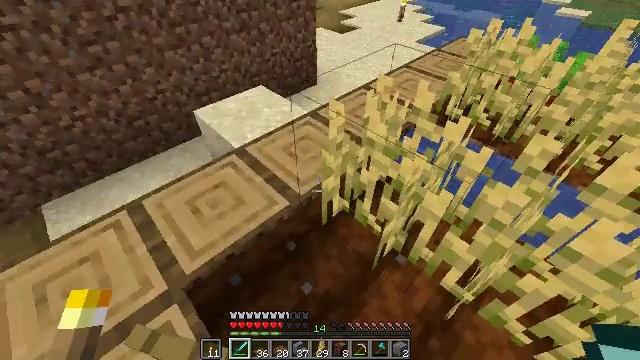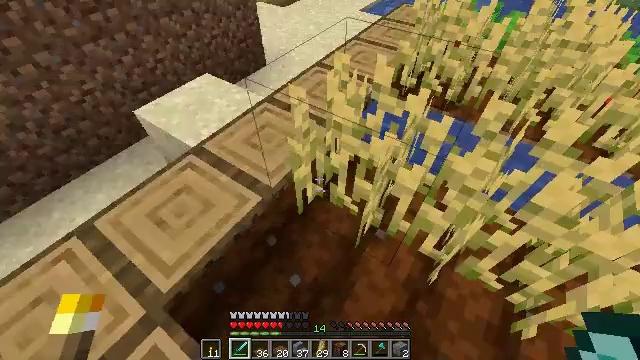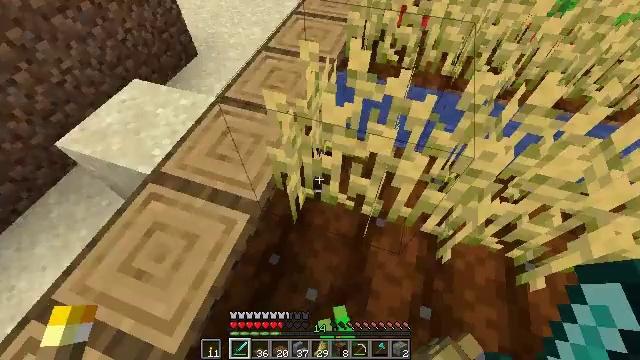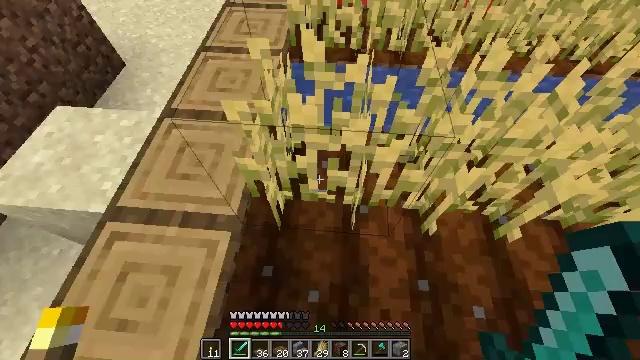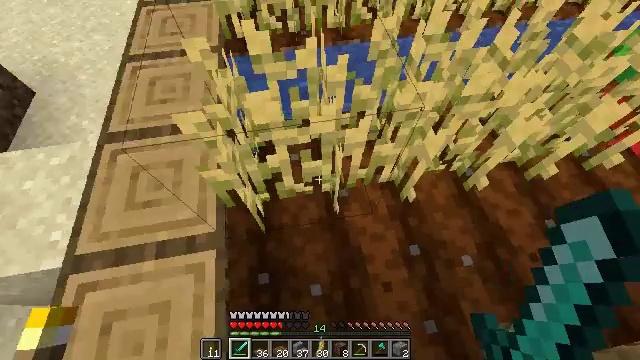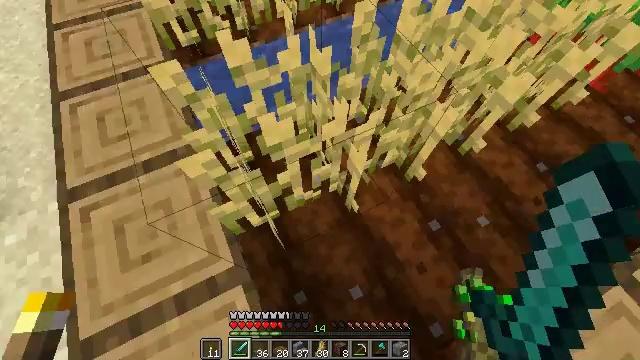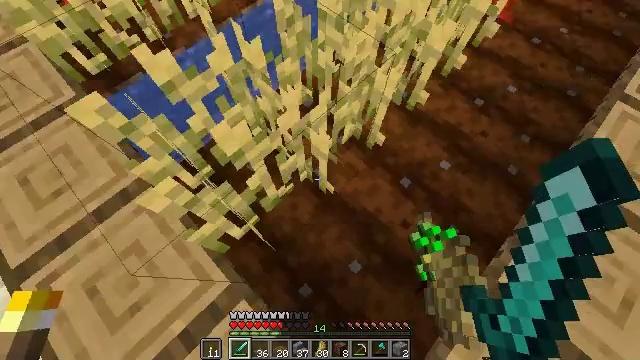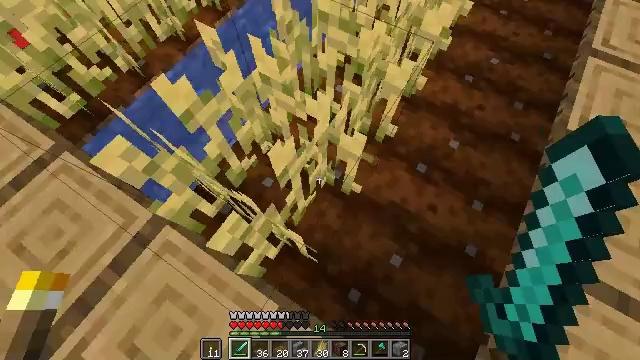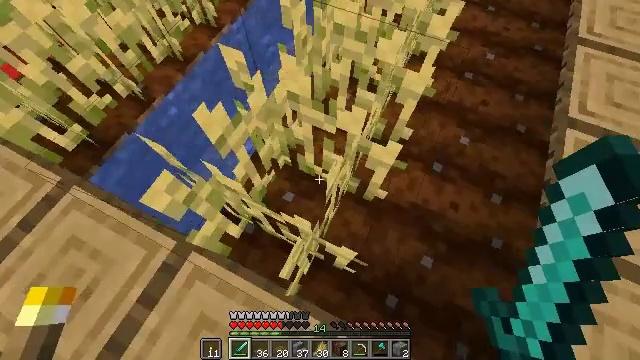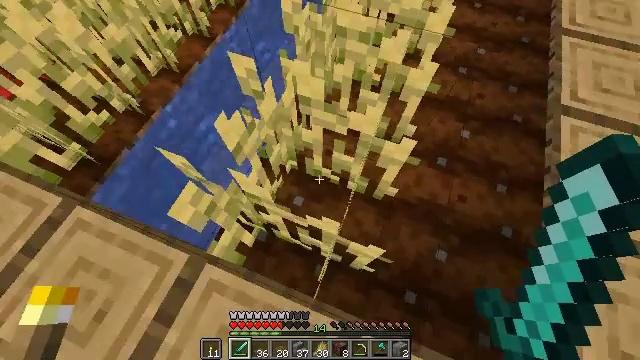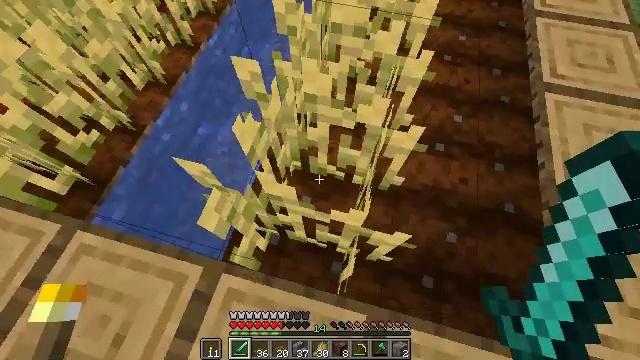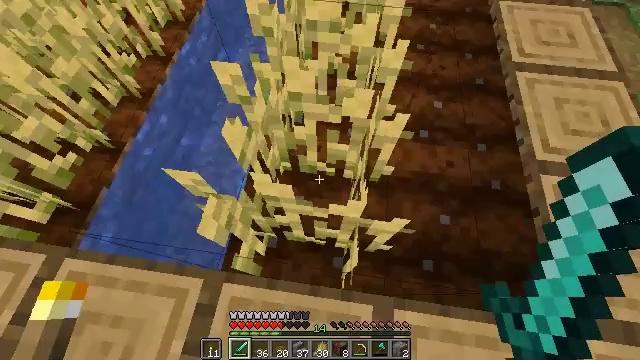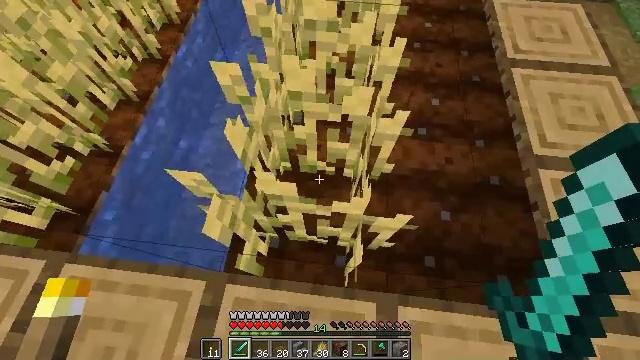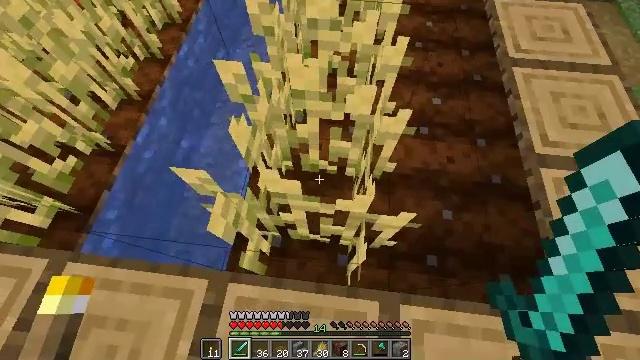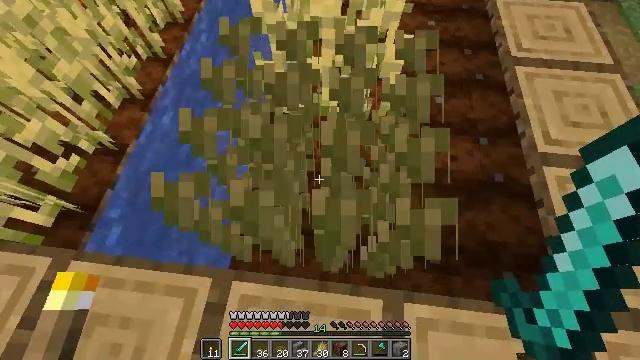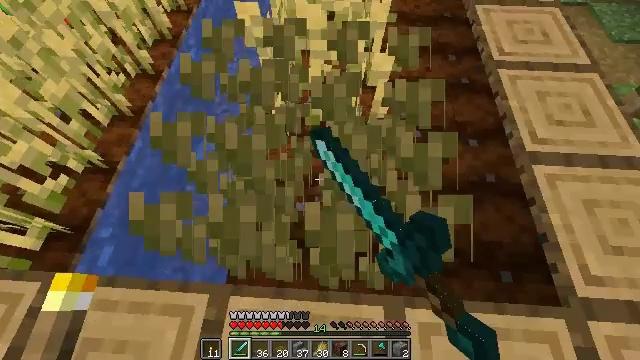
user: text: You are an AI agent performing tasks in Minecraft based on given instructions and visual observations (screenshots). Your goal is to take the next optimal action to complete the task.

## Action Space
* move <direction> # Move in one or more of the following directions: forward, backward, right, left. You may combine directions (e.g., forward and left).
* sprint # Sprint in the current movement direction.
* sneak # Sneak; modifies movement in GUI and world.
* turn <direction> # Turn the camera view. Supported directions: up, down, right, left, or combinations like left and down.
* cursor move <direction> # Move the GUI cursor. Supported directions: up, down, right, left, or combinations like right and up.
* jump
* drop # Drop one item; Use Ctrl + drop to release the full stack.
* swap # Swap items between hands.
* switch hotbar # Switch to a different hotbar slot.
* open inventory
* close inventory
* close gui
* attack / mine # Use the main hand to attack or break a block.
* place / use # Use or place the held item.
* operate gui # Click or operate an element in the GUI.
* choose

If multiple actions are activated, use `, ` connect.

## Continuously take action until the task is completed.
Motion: motion action
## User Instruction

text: Destroy the wheat to collect it.
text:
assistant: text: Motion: move forward and move left, turn right and down
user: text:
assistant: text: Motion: move forward and move left, turn right and down
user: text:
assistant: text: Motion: move forward and move left, turn right and down
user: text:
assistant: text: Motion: move forward and move left, turn right and down
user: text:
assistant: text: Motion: move forward and move left, turn right and down
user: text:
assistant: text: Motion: move forward and move left, turn right and down
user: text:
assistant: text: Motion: move left, turn right
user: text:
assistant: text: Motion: move left, turn right
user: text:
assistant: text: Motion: turn right
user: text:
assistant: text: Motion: turn right
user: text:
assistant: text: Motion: turn right
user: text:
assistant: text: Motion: turn right
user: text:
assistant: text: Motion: no_op
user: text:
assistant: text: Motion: attack / mine
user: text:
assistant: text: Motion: turn right and up, attack / mine
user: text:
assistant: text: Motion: turn right and up
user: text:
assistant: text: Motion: move forward, turn right and up
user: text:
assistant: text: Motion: move forward, turn up
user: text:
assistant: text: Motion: move forward
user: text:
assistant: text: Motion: move forward
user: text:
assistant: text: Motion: no_op
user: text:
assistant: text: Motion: attack / mine
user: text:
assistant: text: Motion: attack / mine
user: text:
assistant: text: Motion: move forward
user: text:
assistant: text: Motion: move forward
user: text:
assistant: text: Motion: move forward
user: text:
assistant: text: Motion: move forward
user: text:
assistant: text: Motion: no_op
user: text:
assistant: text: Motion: no_op
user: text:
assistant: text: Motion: no_op